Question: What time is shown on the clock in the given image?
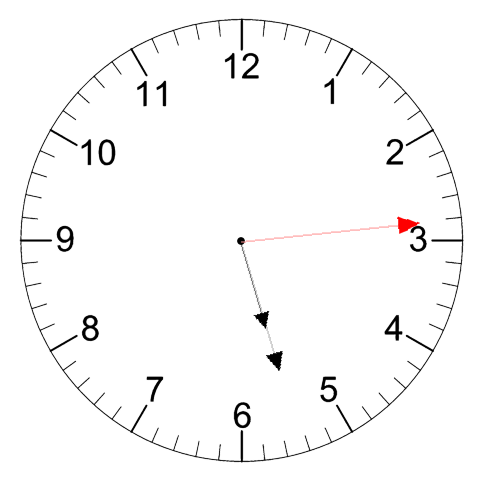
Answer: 05:27:14